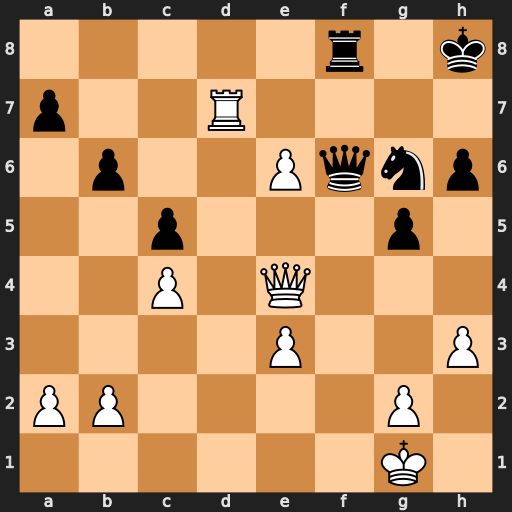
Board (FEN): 5r1k/p2R4/1p2Pqnp/2p3p1/2P1Q3/4P2P/PP4P1/6K1
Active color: w
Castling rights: -
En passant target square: -
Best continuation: e7 Re8 Rd8